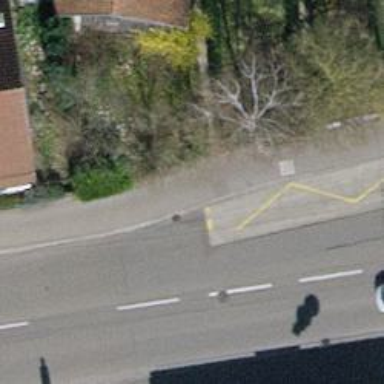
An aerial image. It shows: Bus stop for trolleybuses with designated stop position.